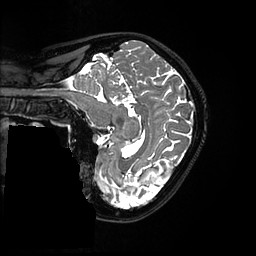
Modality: T2w
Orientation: sagittal
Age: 44
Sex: female
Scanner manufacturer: ge
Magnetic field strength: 3 T
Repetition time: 3.233 s
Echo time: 0.06562 s